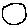
Label: circle